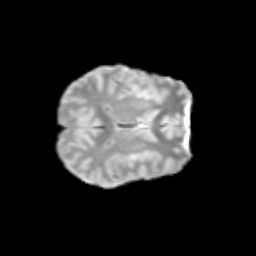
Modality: T2w
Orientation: axial
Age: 12
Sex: female
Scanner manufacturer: siemens
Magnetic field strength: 3 T
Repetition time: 3.8 s
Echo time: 0.07 s